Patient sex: M
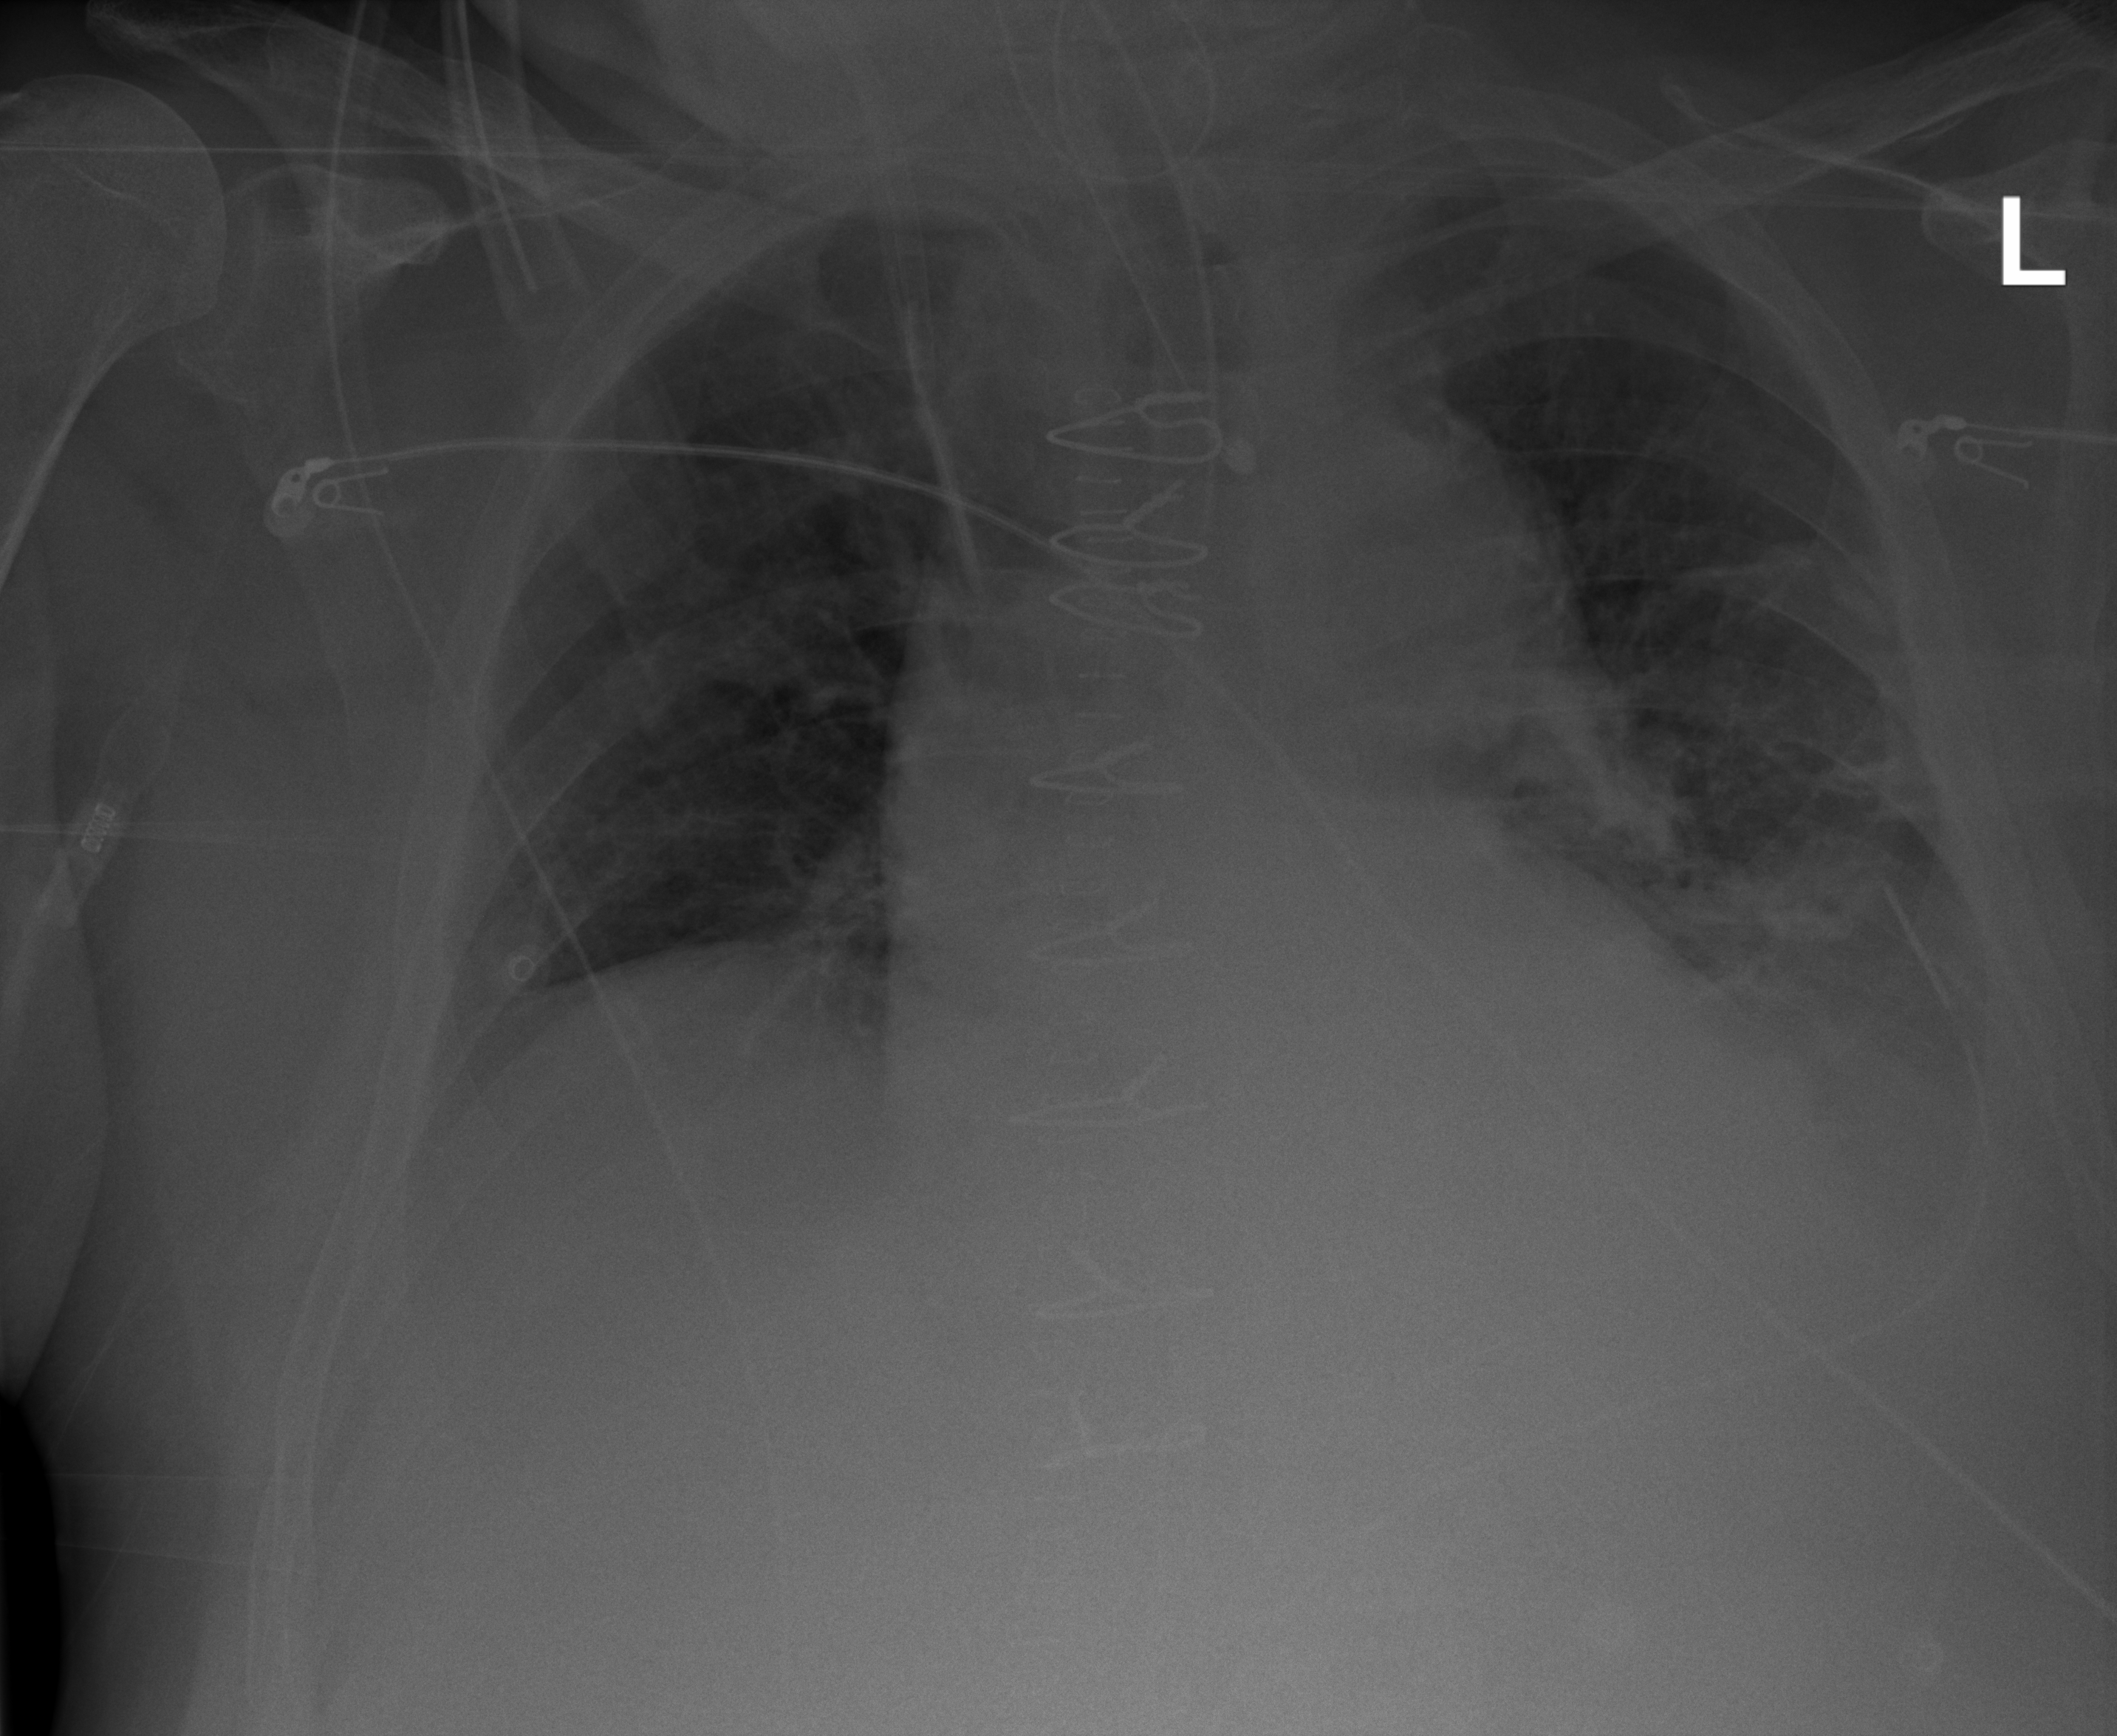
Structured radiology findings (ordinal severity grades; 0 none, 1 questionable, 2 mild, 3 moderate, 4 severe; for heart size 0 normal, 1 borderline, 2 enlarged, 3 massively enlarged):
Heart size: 2
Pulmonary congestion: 2
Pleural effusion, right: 1
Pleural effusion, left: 3
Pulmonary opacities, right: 1
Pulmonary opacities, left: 1
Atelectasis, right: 2
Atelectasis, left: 3